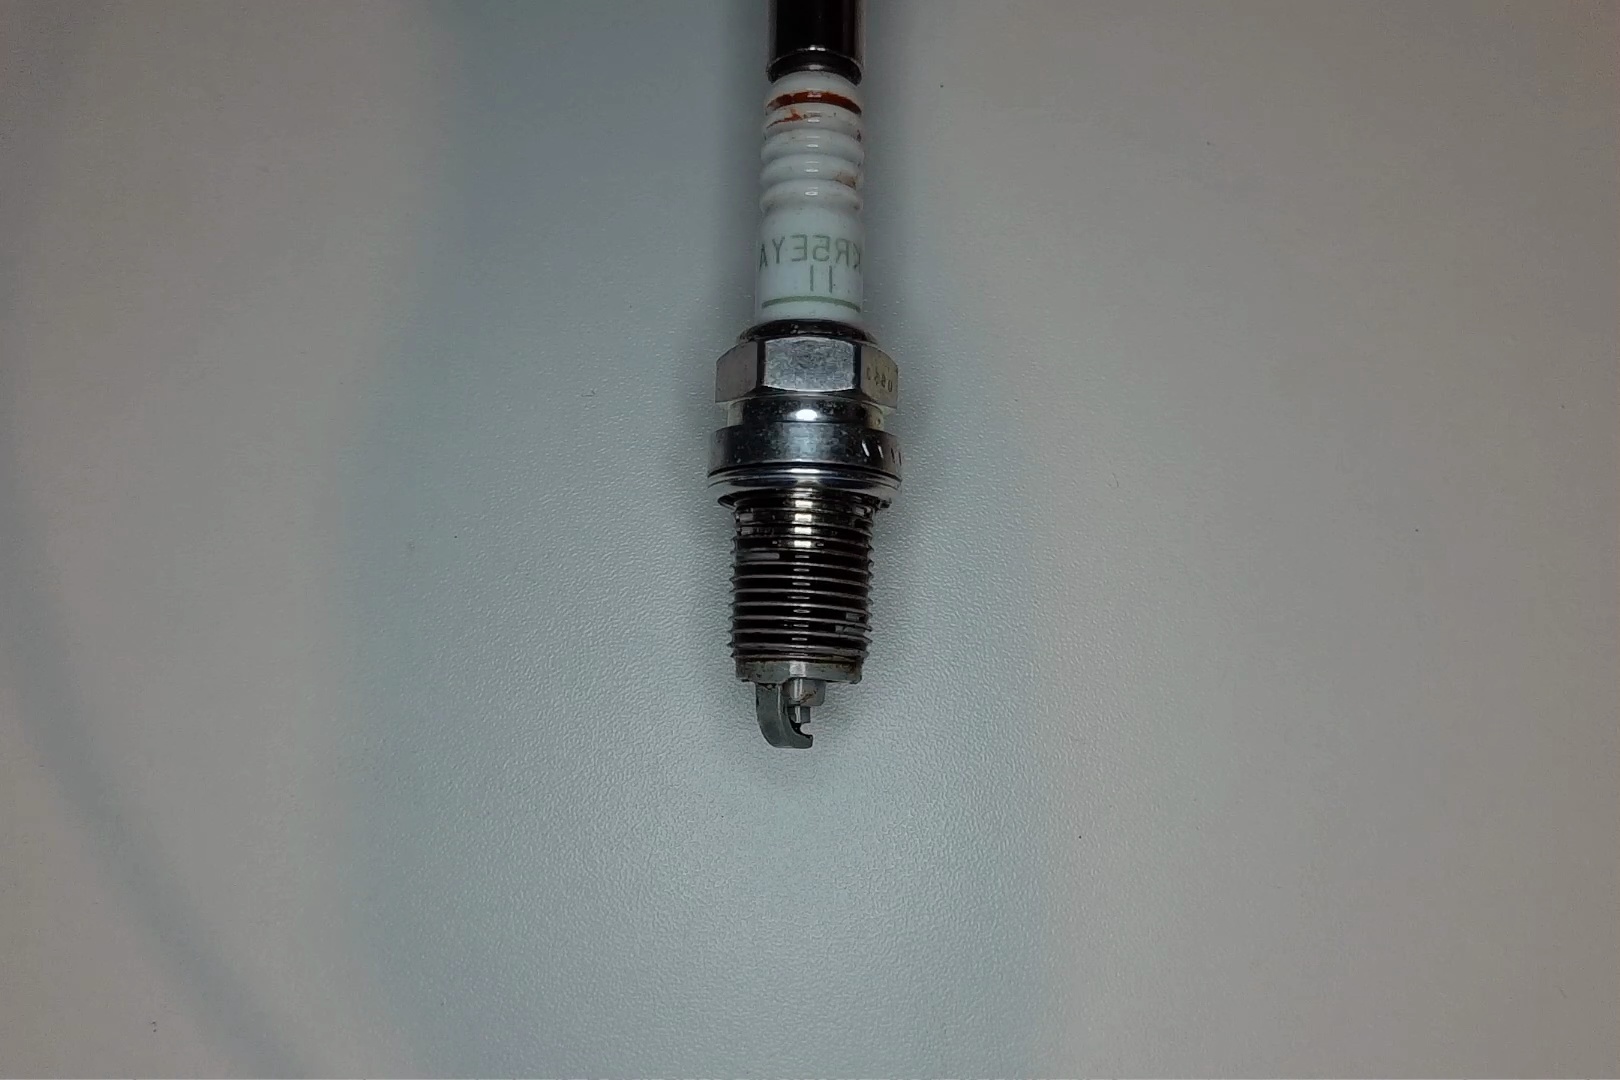
Label: anomaly